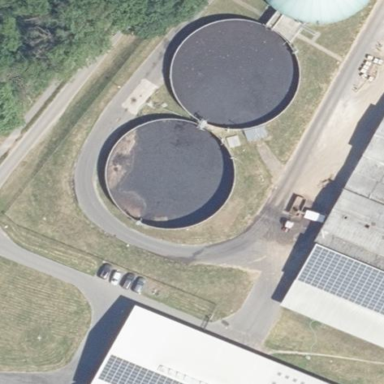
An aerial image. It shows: Storage tank with man-made structure.